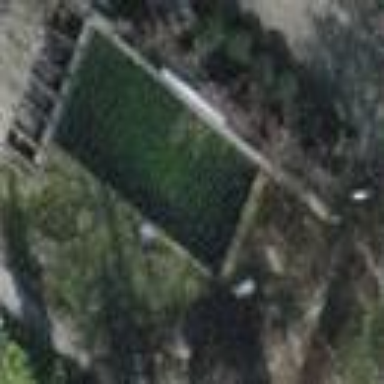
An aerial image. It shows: Swimming pool located in leisure land.